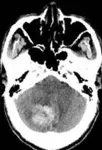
CT scan of the emergency room showed hemorrhage in the right cerebellar hemisphere (a).
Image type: radiology (ct)